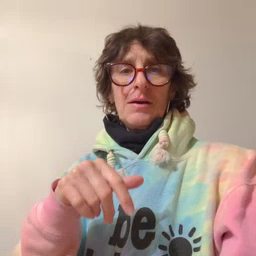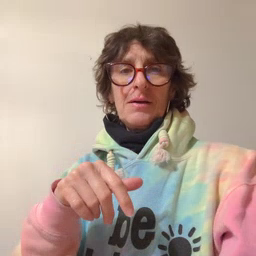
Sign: later